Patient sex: M
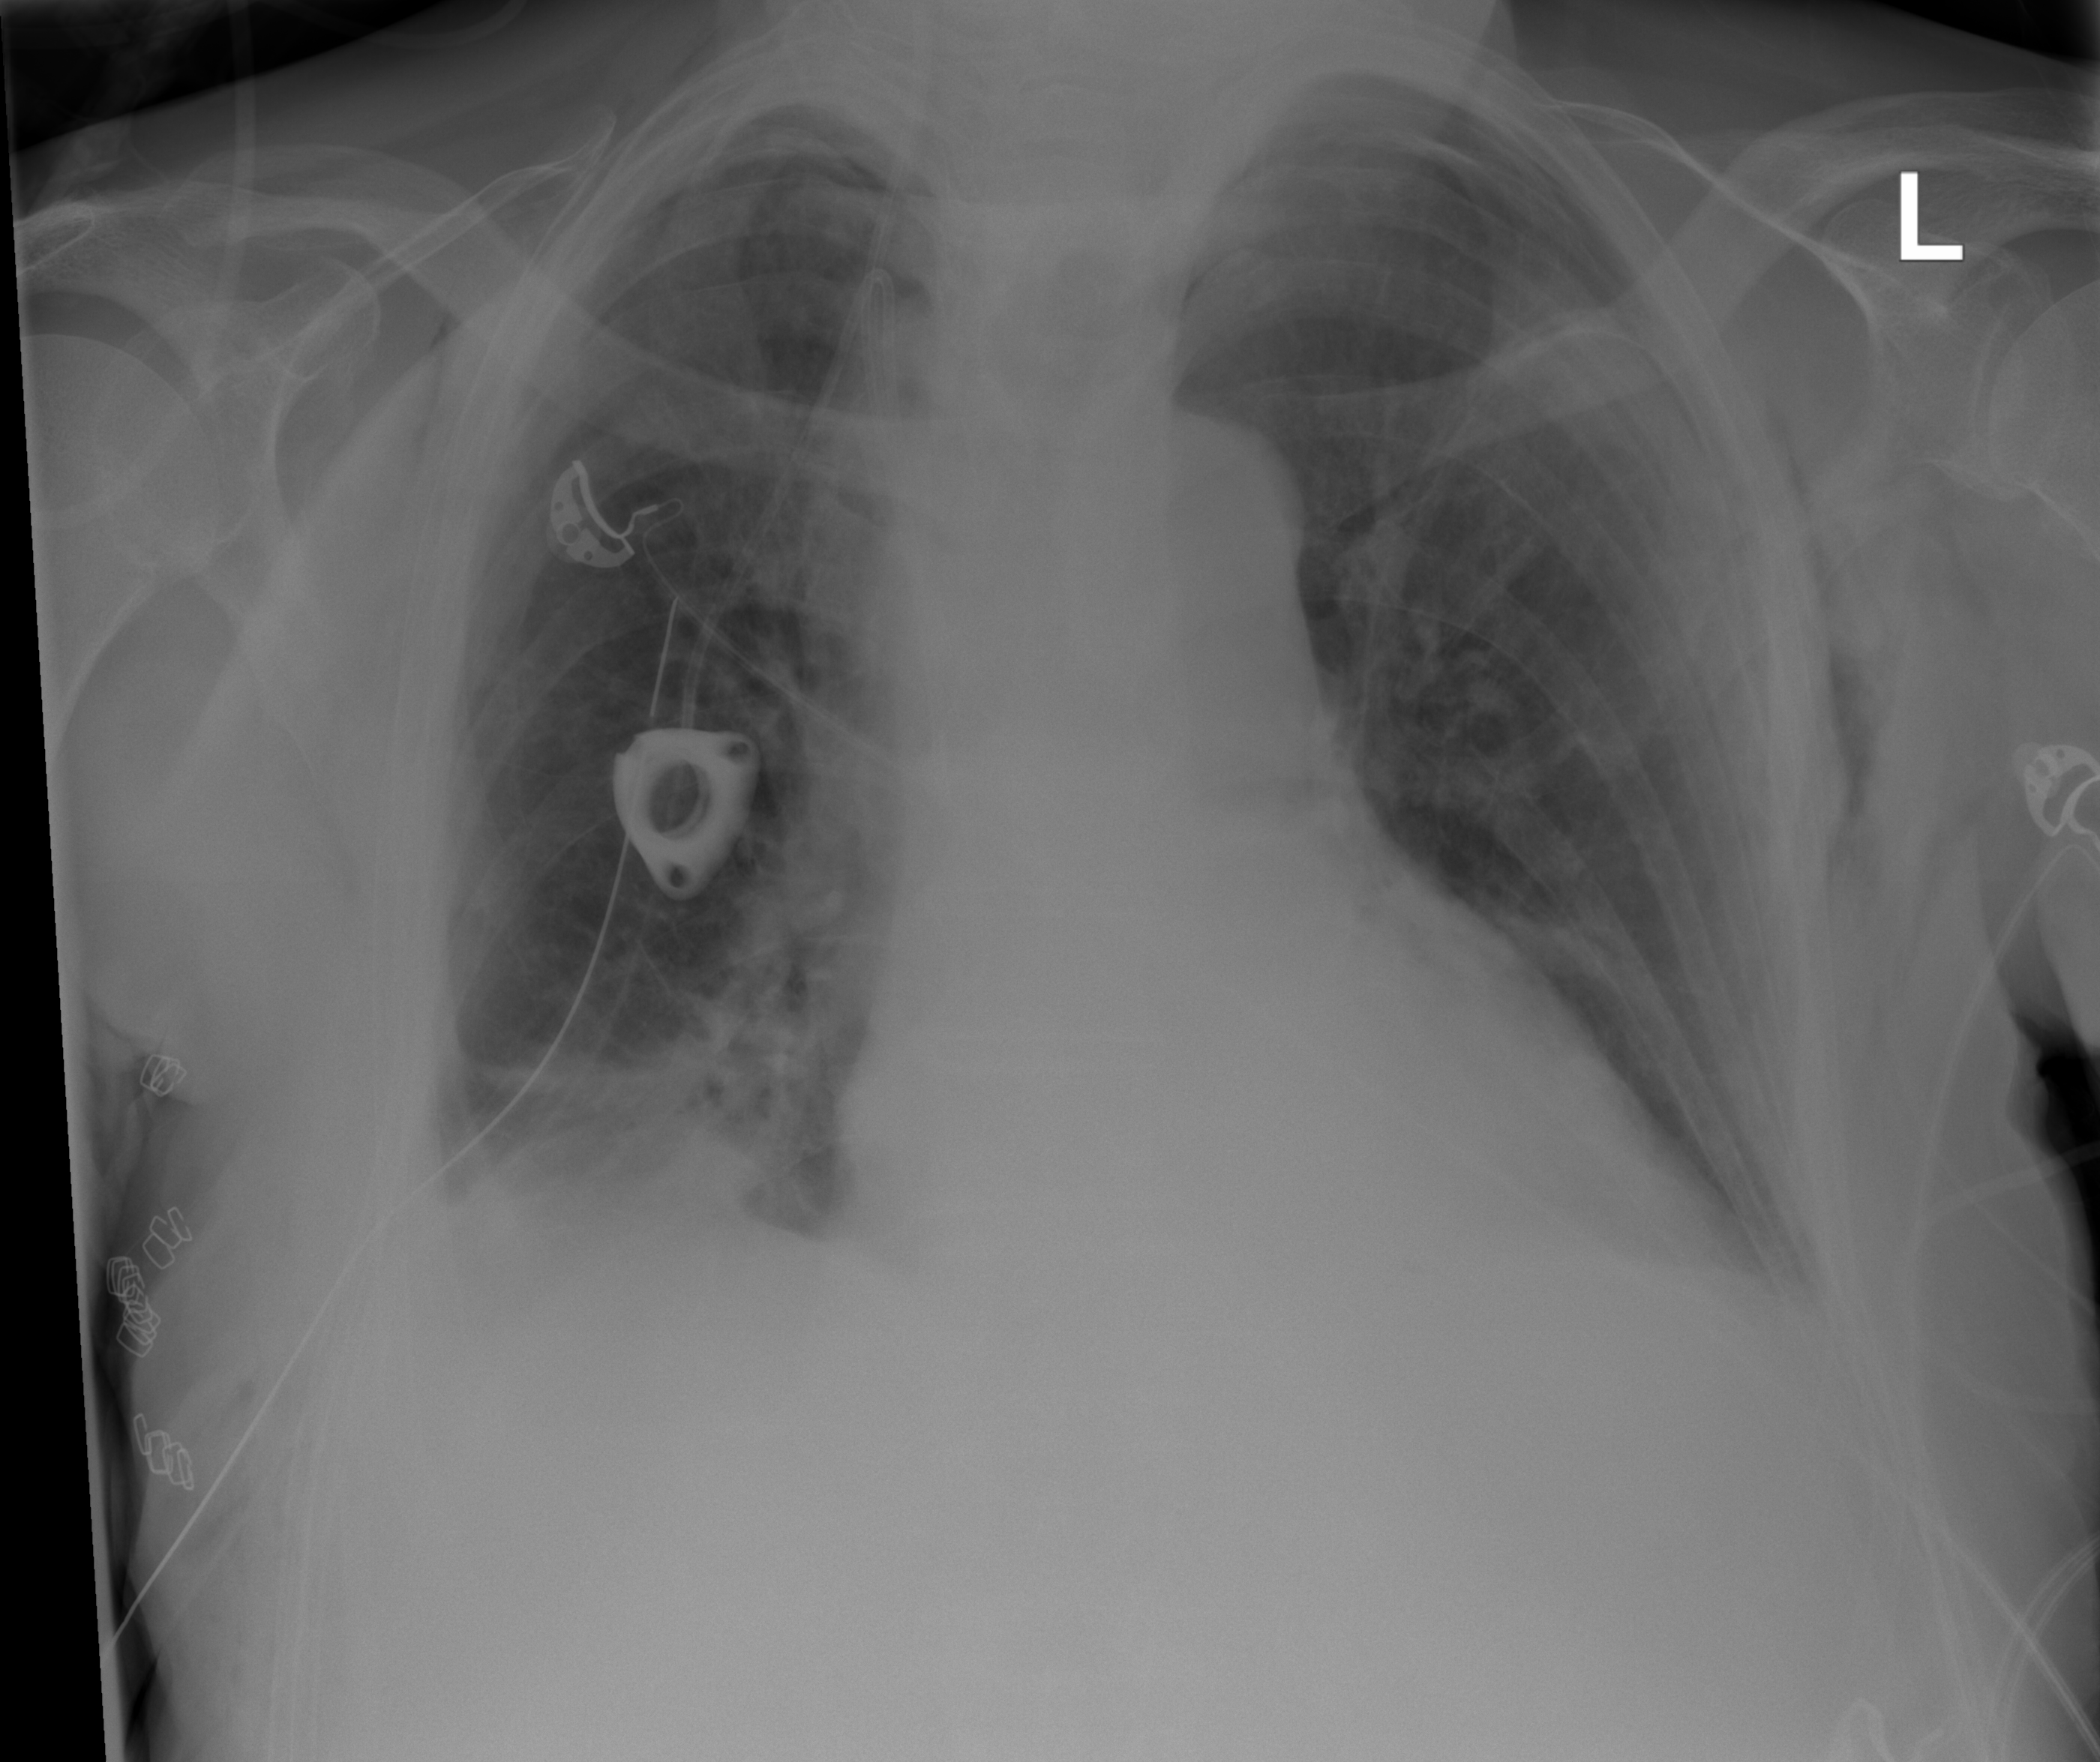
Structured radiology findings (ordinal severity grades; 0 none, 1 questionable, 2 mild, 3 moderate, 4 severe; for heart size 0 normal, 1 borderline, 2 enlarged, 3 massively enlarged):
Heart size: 2
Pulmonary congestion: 2
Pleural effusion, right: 2
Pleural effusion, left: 2
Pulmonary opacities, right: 2
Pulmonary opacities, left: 0
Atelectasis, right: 2
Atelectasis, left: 1